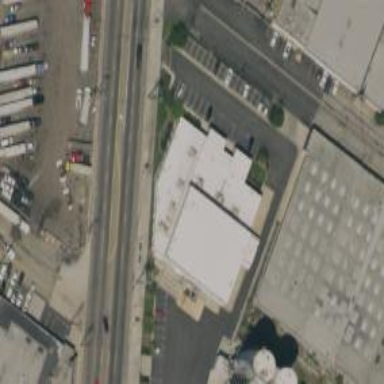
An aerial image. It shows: Industrial building.